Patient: sex M, age 32
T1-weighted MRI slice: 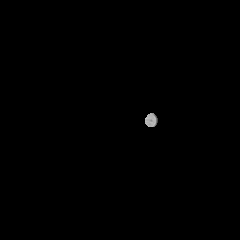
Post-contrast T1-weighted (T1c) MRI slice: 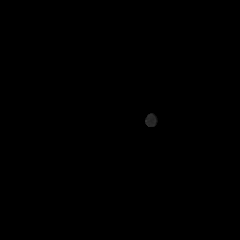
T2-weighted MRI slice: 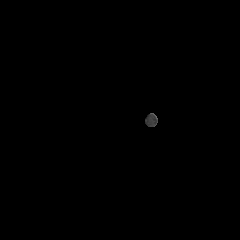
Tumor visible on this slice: no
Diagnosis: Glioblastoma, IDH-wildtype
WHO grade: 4